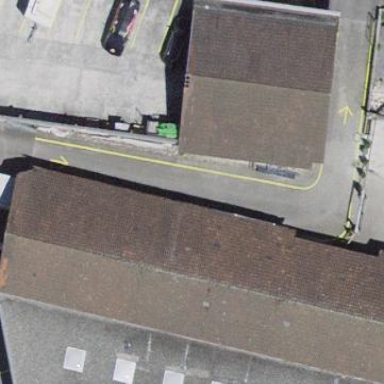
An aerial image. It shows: View of roof of building.